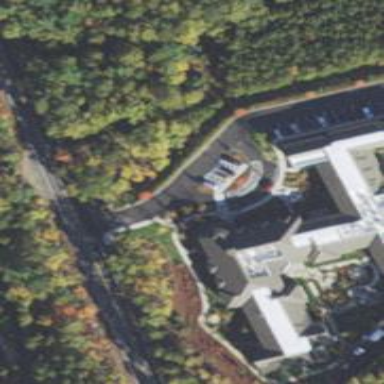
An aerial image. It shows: Parking space is available.